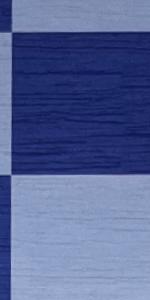
Label: Empty